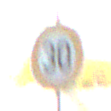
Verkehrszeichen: Geschwindigkeit30
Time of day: SunriseSunset
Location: Outdoor (Urban)
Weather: PartlyCloudy
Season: NotSpecified
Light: Natural